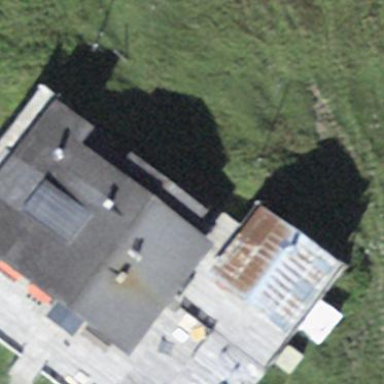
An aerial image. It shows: Restaurant in building.